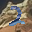
Label: 2